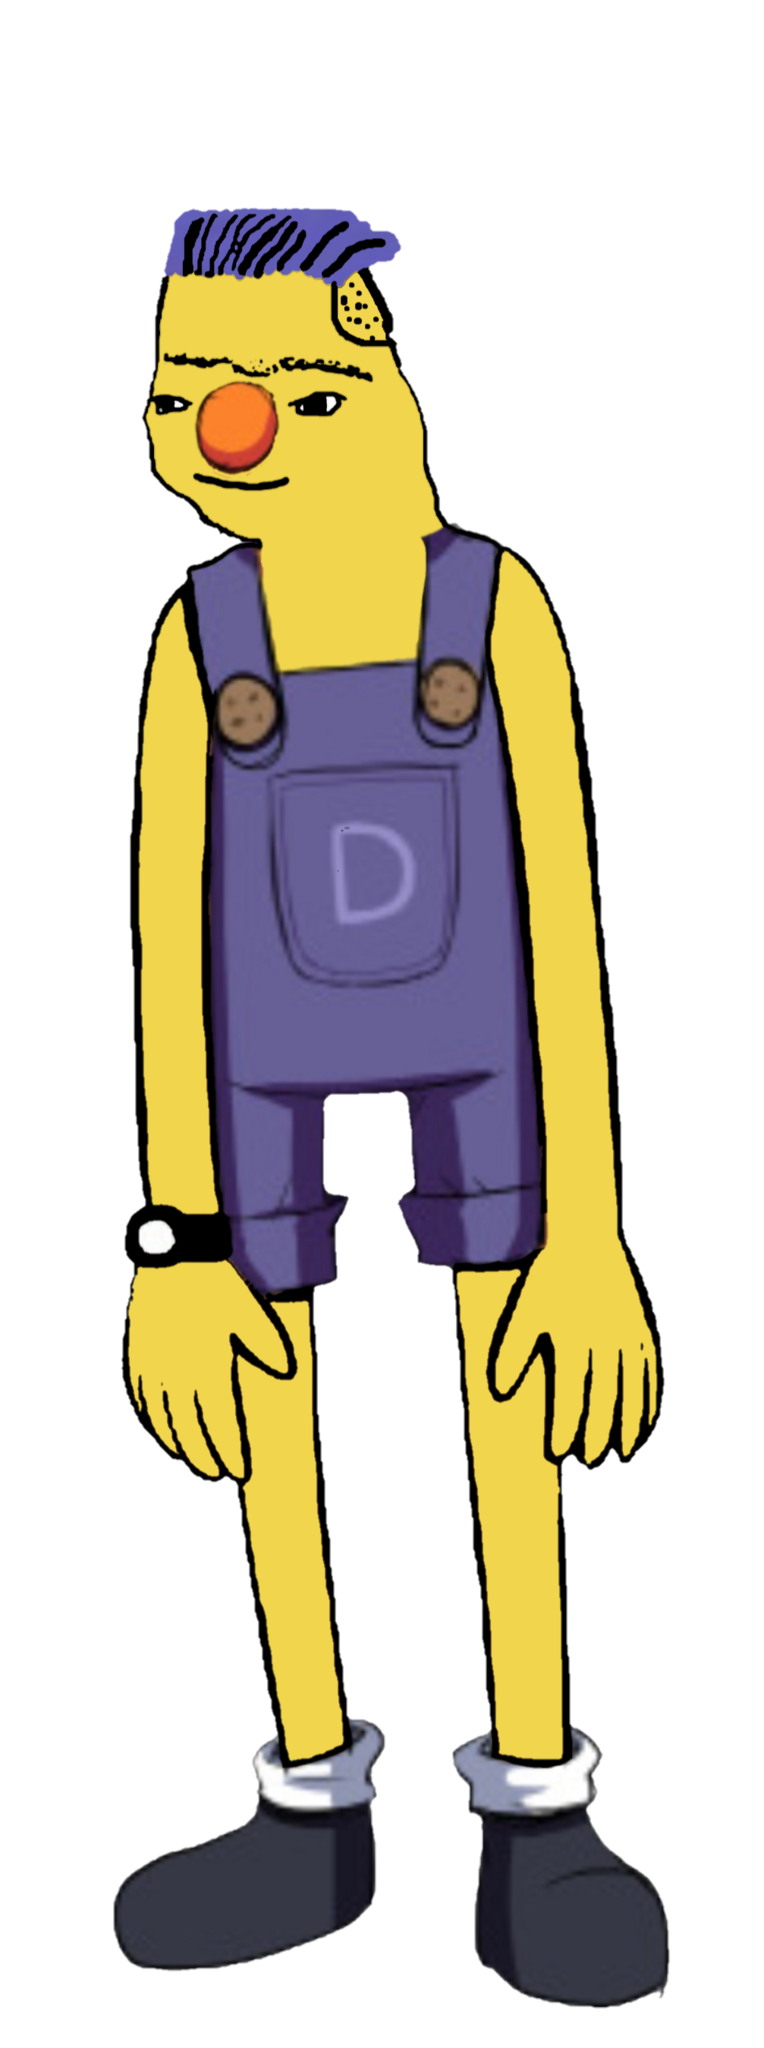
Label: 5_Zoomer